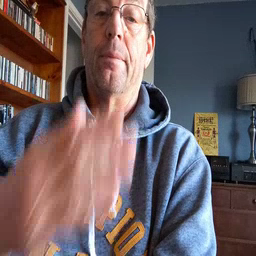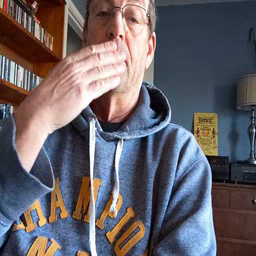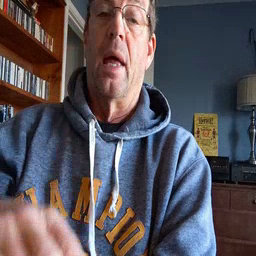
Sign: bad